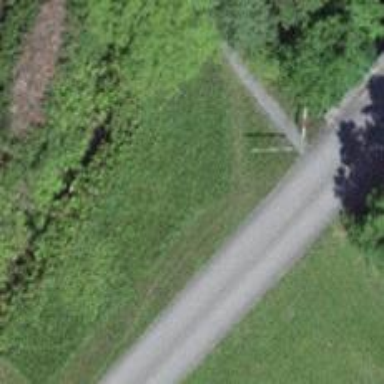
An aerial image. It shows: Emergency access point on the road.